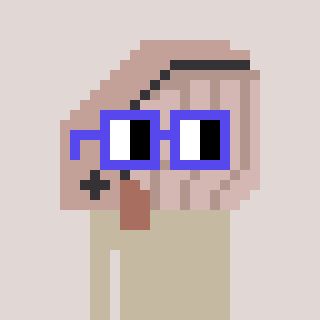
a pixel art character with square blue glasses, a whale-shaped head and a teal-colored body on a warm background